Aerial crown-view tile of a tropical tree (Barro Colorado Island, Panama), acquired 20240716:
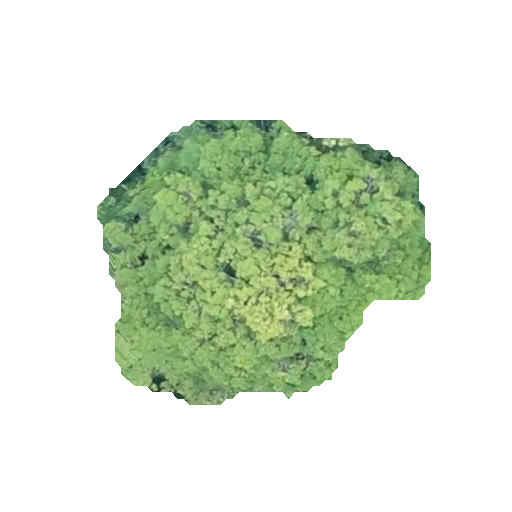
Species: Sapium glandulosum
GBIF accepted scientific name: Sapium glandulosum
Crown area: 110.907 m²